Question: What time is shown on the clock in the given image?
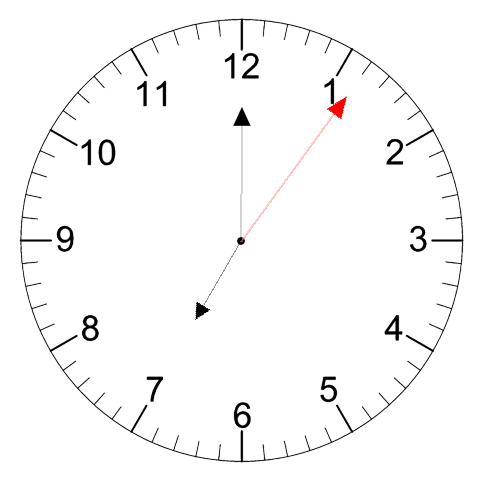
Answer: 07:00:06